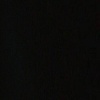
Label: space